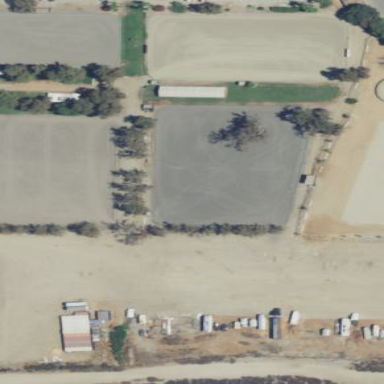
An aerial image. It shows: Dirt equestrian pitch for leisure land.